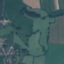
Label: Pasture